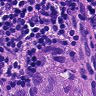
Metastatic tissue present: yes